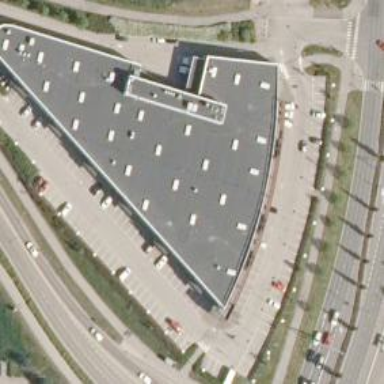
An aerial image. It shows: Retail building that is part of mall.